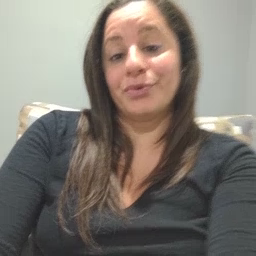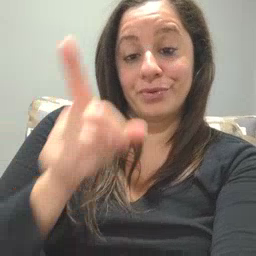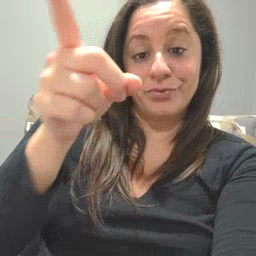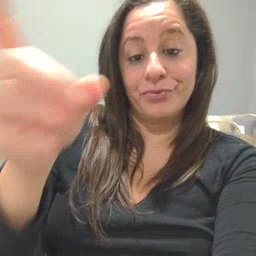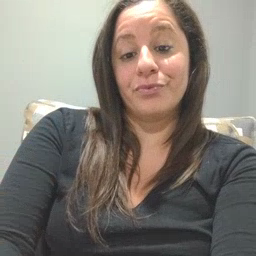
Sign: there